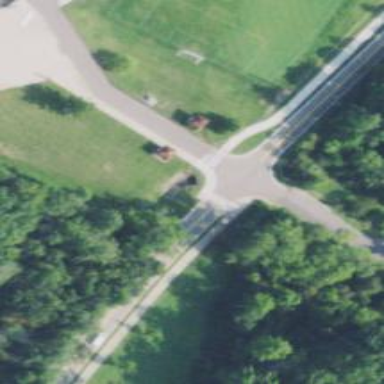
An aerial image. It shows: Marked crossing on cycleway road.